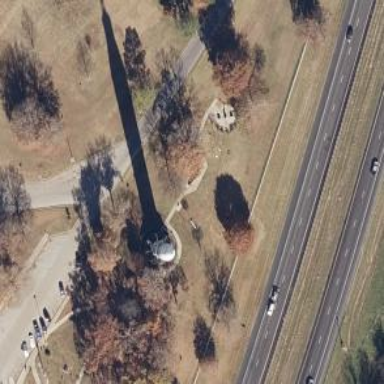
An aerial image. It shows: War memorial steeped in history.